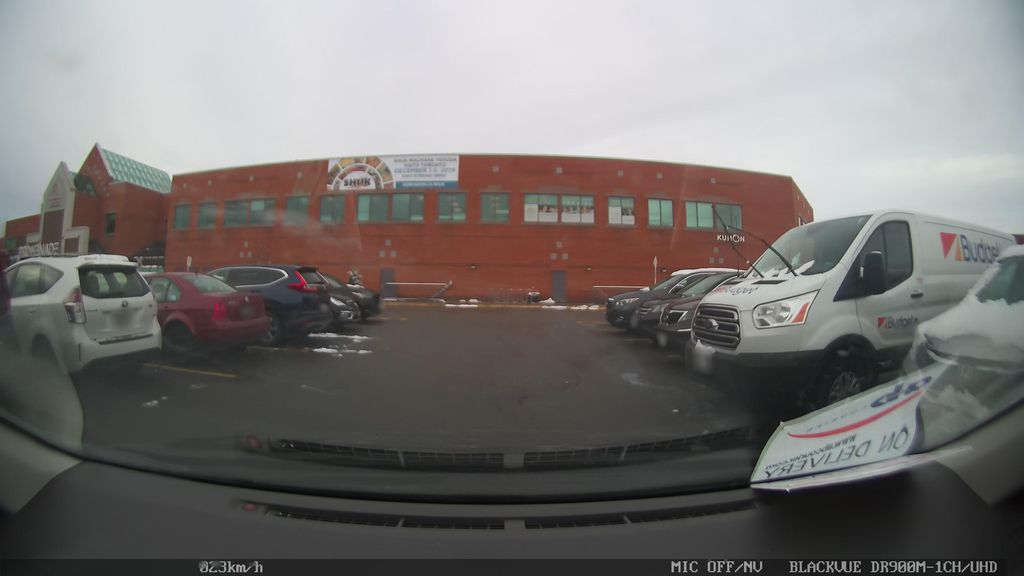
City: toronto